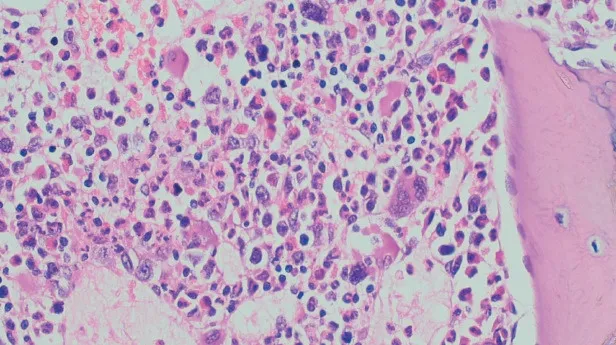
Bone marrow trephine biopsy.
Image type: pathology (h&e)